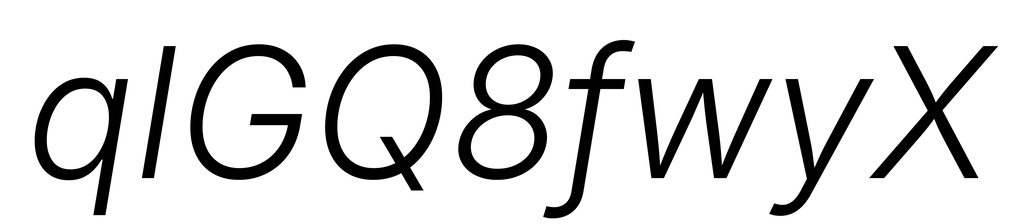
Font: Inter-Italic_Light_Italic